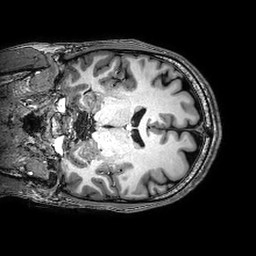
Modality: T1w
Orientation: coronal
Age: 28
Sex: male
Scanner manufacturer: philips
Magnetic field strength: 3 T
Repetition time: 0.008512 s
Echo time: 0.00397 s